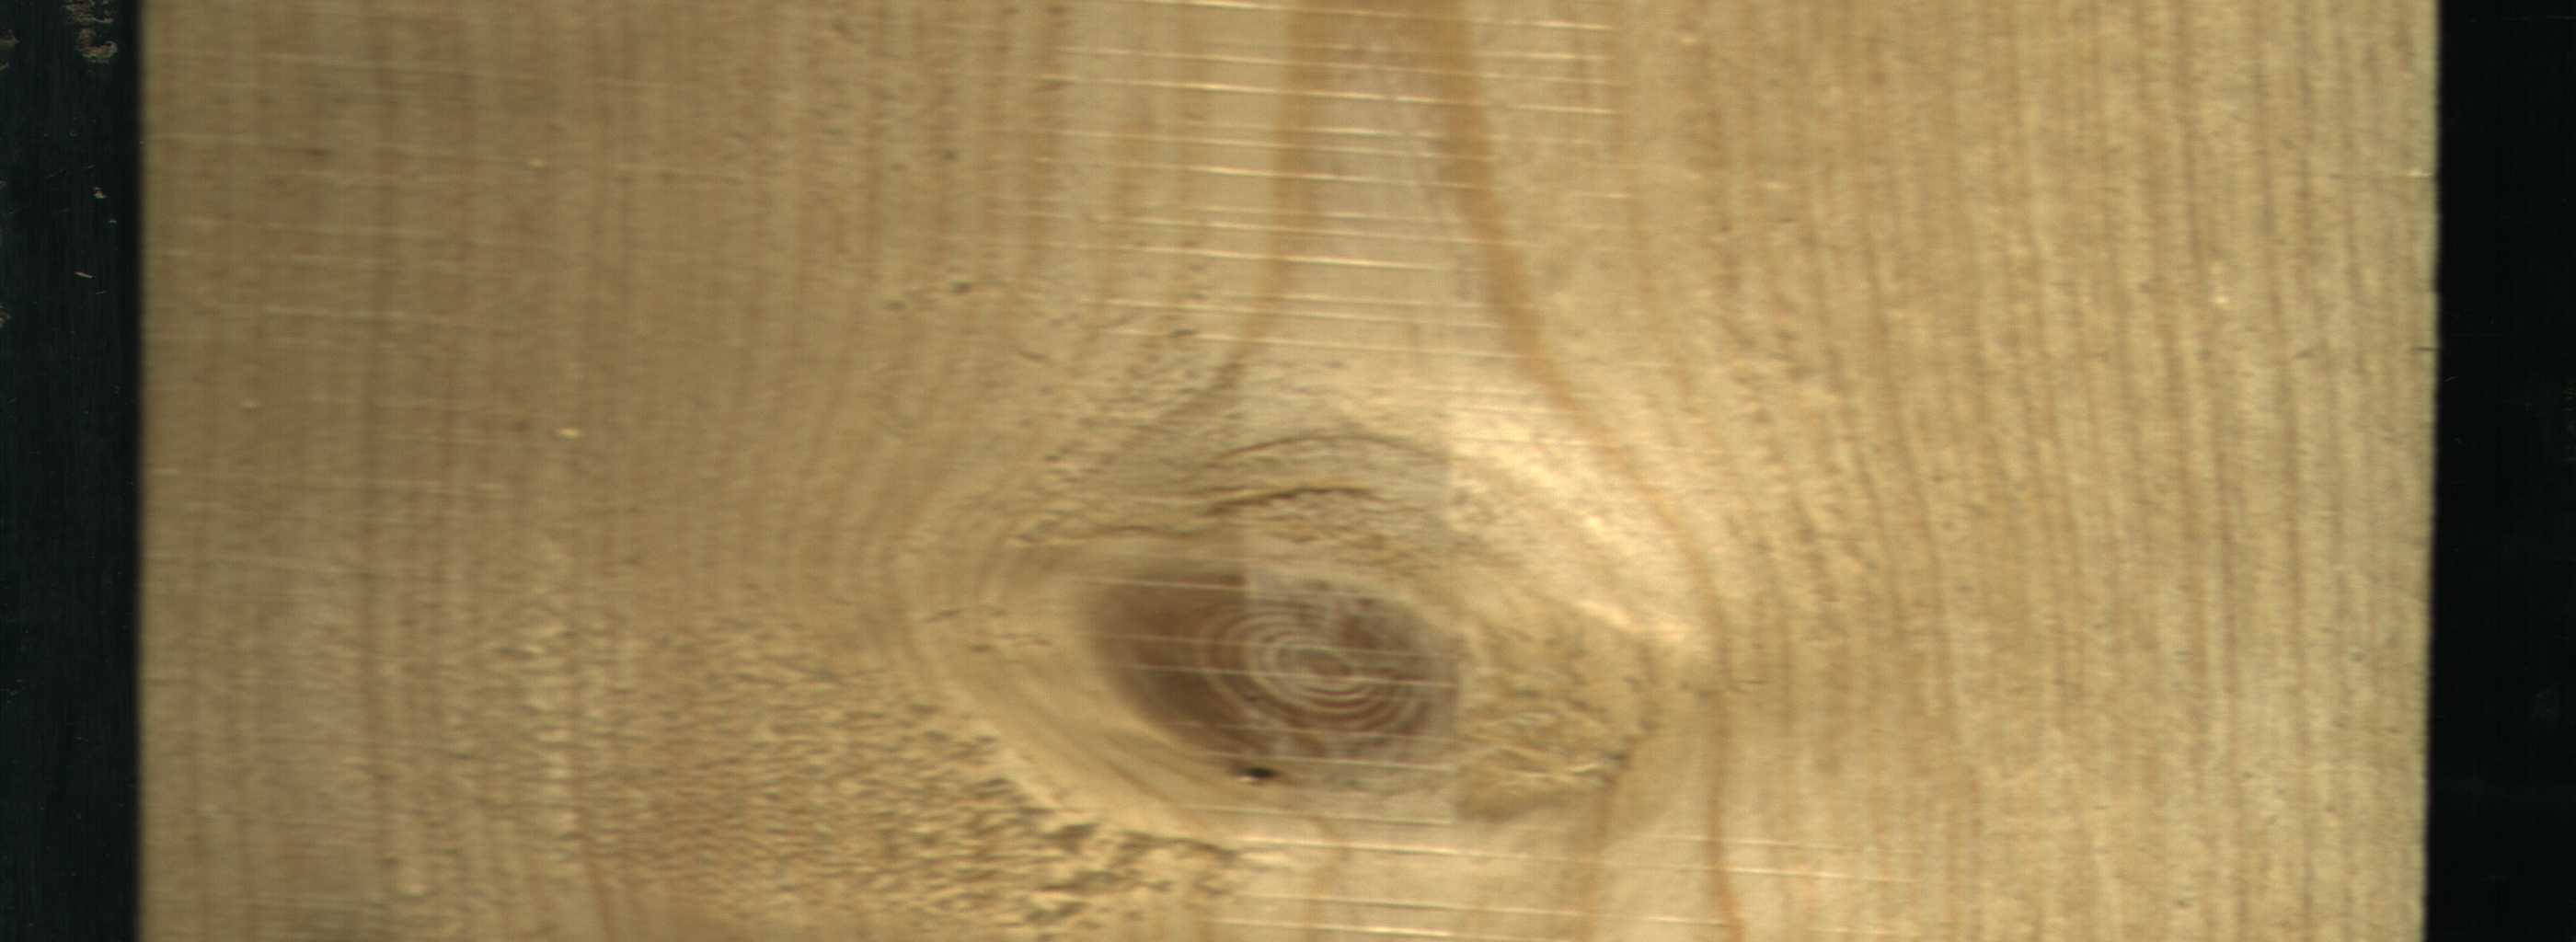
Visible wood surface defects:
Live_Knot